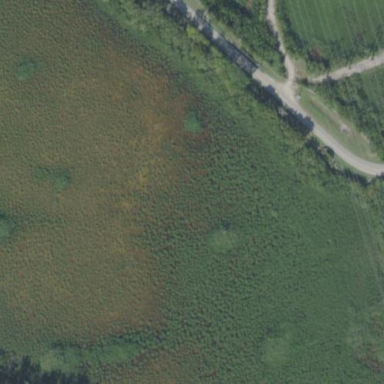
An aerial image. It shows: Beautiful wet meadow natural wetland.